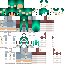
A female human skin with green skin, wearing brown long hair dressed in a green hoodie and brown pants, featuring a closed mouth.